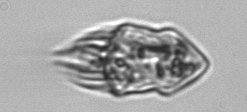
Label: Strombidium_inclinatum